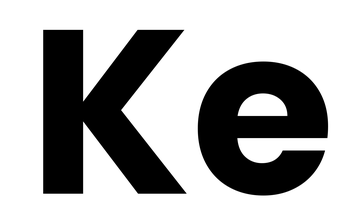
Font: Poppins-Bold